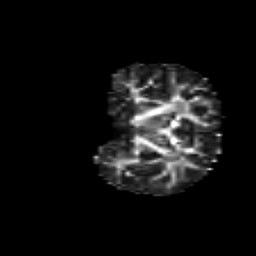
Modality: FA
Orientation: coronal
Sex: female
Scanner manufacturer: siemens
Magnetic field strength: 3 T
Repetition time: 5 s
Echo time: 0.071 s